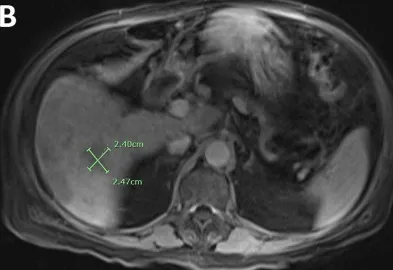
MRI abdomen with and without contrast with MRCP. B: The transverse section shows multiple hypoenhancing lesions such as the 2.4 x 2.47 cm on the image. . MRCP: magnetic resonance cholangiopancreatography.
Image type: radiology (mri)